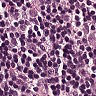
Metastatic tissue present: yes